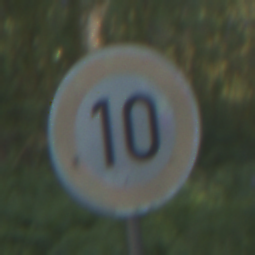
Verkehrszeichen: Geschwindigkeit10
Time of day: MorningAfternoon
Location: Outdoor (Nature)
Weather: Clear
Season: NotSpecified
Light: Natural